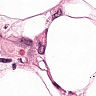
Metastatic tissue present: yes